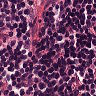
Metastatic tissue present: no